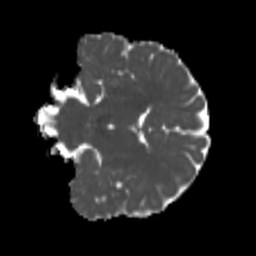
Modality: MD
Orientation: coronal
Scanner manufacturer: siemens
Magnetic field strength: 3 T
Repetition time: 4 s
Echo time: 0.0594 s